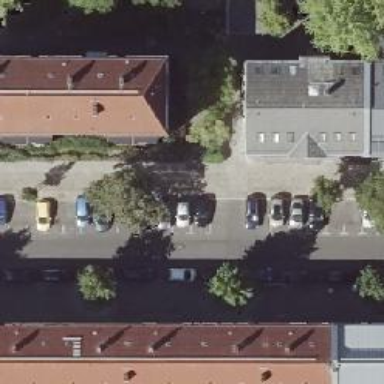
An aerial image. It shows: Residential road with asphalt surface. Both sides have sidewalks and there is parking lane available.